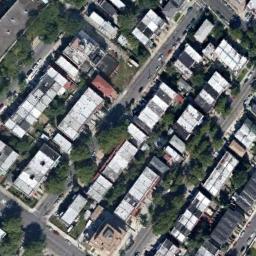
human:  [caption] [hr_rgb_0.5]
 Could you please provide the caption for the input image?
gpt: The dense residential is next to the road with some cars .

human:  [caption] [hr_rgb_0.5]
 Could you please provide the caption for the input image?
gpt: A dense residential area has lots of trees and houses of the same style while some roads go through the residential area .

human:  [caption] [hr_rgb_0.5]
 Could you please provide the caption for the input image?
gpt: The residential area is on both sides of the road .

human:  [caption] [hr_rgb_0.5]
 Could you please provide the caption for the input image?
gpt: There are many roads and neatly arranged houses and trees and many vehicles in densely populated areas .

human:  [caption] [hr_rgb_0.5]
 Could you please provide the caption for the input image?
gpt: There are many white buildings arranged neatly on dense residential area .